Question: Below is the Matlab script to read and write (copy) an image using imwrite. I expect the newly written file to be same as the original file but the images and their histogram vary. The script is as under
'''
%=====================================================================%
I = imread('lena.jpg');
I = imnoise(I,'salt & pepper',0.05);
I = im2double(I);
figure, imshow(I);
figure, imhist(I);
[M,N] = size(I);
J = I;
for i = 1 : M
for j = 1 : N
J(i,j) = I(i,j);
end
end
imwrite(J,'I1.png'); %tried with jpg and bmp, but same result
J = imread('I1.jpg');
figure, imhist(J);
%=====================================================================%
'''

Kindly help to make me understand why these images vary
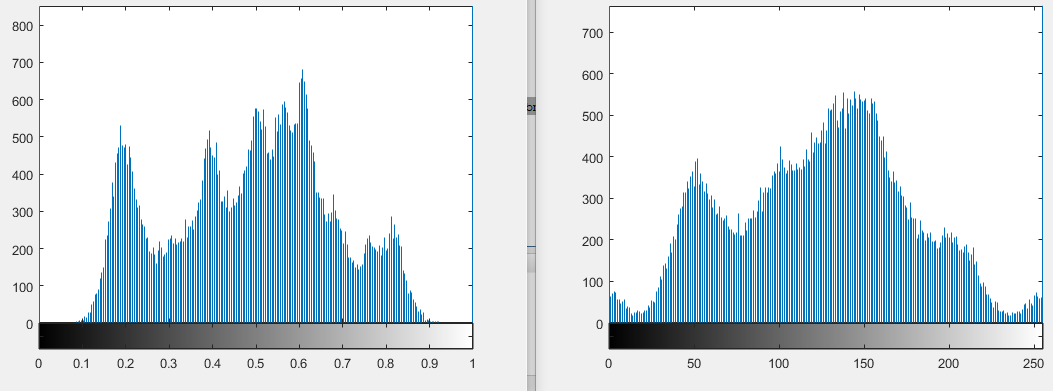
Answer: I tried running your code for Lena.jpg and Lena.png, for reading the input image and writing the output image.
When using , the histograms are different. This compression format is <URL>, therefore it is expected that there is some loss of information. You must specify lossless when using imwrite if you want to prevent said loss.
'''
imwrite(J,'I1.jpg','Mode','lossless');
'''
When using , the histograms are the same as this compression format is <URL>.